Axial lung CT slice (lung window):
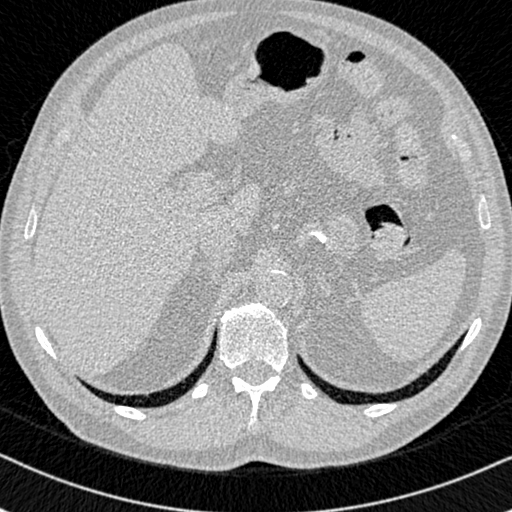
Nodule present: no